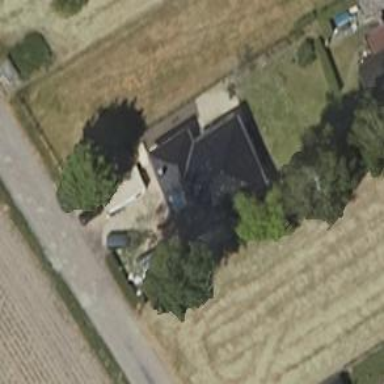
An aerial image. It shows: Simple and straightforward house.